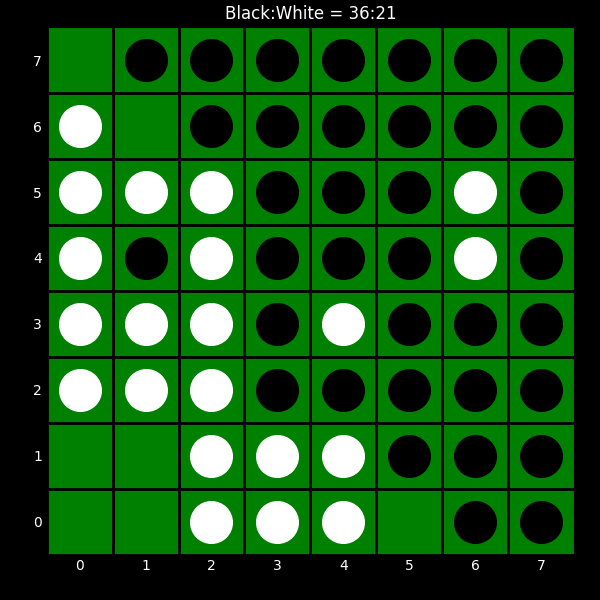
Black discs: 36
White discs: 21